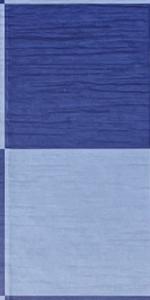
Label: Empty